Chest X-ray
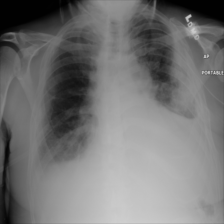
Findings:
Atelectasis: negative
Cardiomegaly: negative
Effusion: positive
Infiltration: negative
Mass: negative
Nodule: negative
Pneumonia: negative
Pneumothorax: negative
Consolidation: negative
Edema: negative
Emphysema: negative
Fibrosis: negative
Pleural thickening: negative
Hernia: negative